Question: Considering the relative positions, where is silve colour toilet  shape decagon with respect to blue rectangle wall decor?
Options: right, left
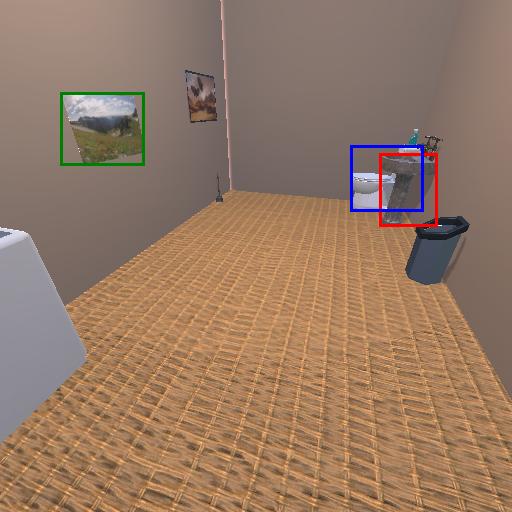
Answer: right